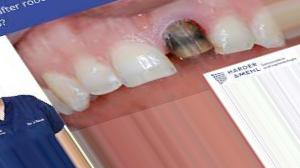
Condition: Tooth Discoloration